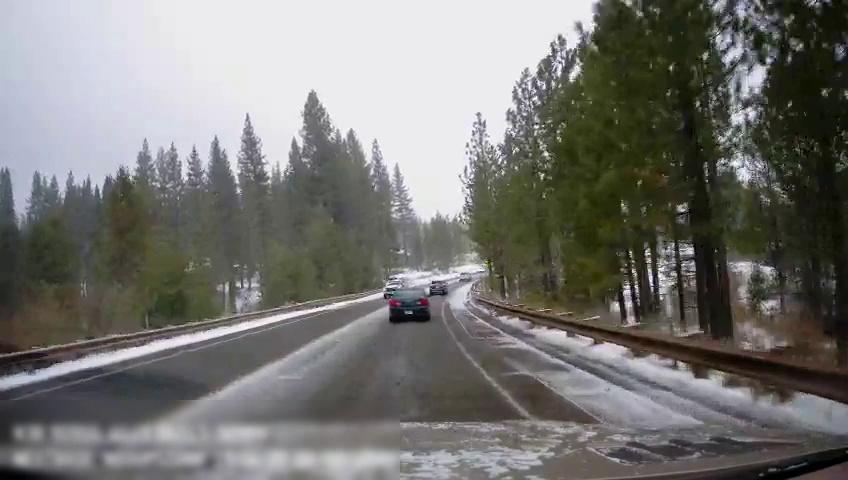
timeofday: Day
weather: Snowy
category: Drivable Space
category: Vehicles | SUV
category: Vehicles | SUV
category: Vehicles | Car
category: Vehicles | Car
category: Lanes | Opposite Lane
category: Lanes | Current Lane
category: Lanes | Current Lane
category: Lanes | Alternate Lane
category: Lanes | Alternate Lane